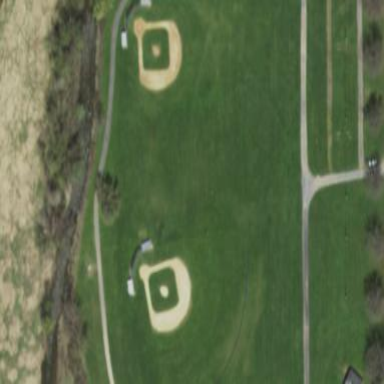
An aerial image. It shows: Baseball pitch for leisure land activities.